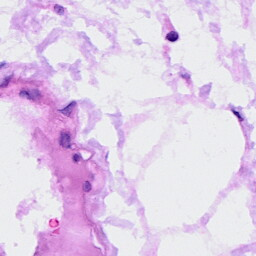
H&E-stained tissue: Ovarian